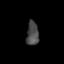
Tissue: skin
Cell type: Others
Senescence score: 0.7032
Nuclear area (px): 283
Mean DAPI intensity: 73.792